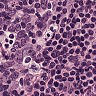
Metastatic tissue present: no